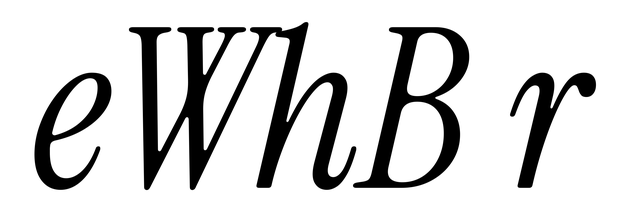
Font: InstrumentSerif-Italic